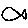
Label: fish